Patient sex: F
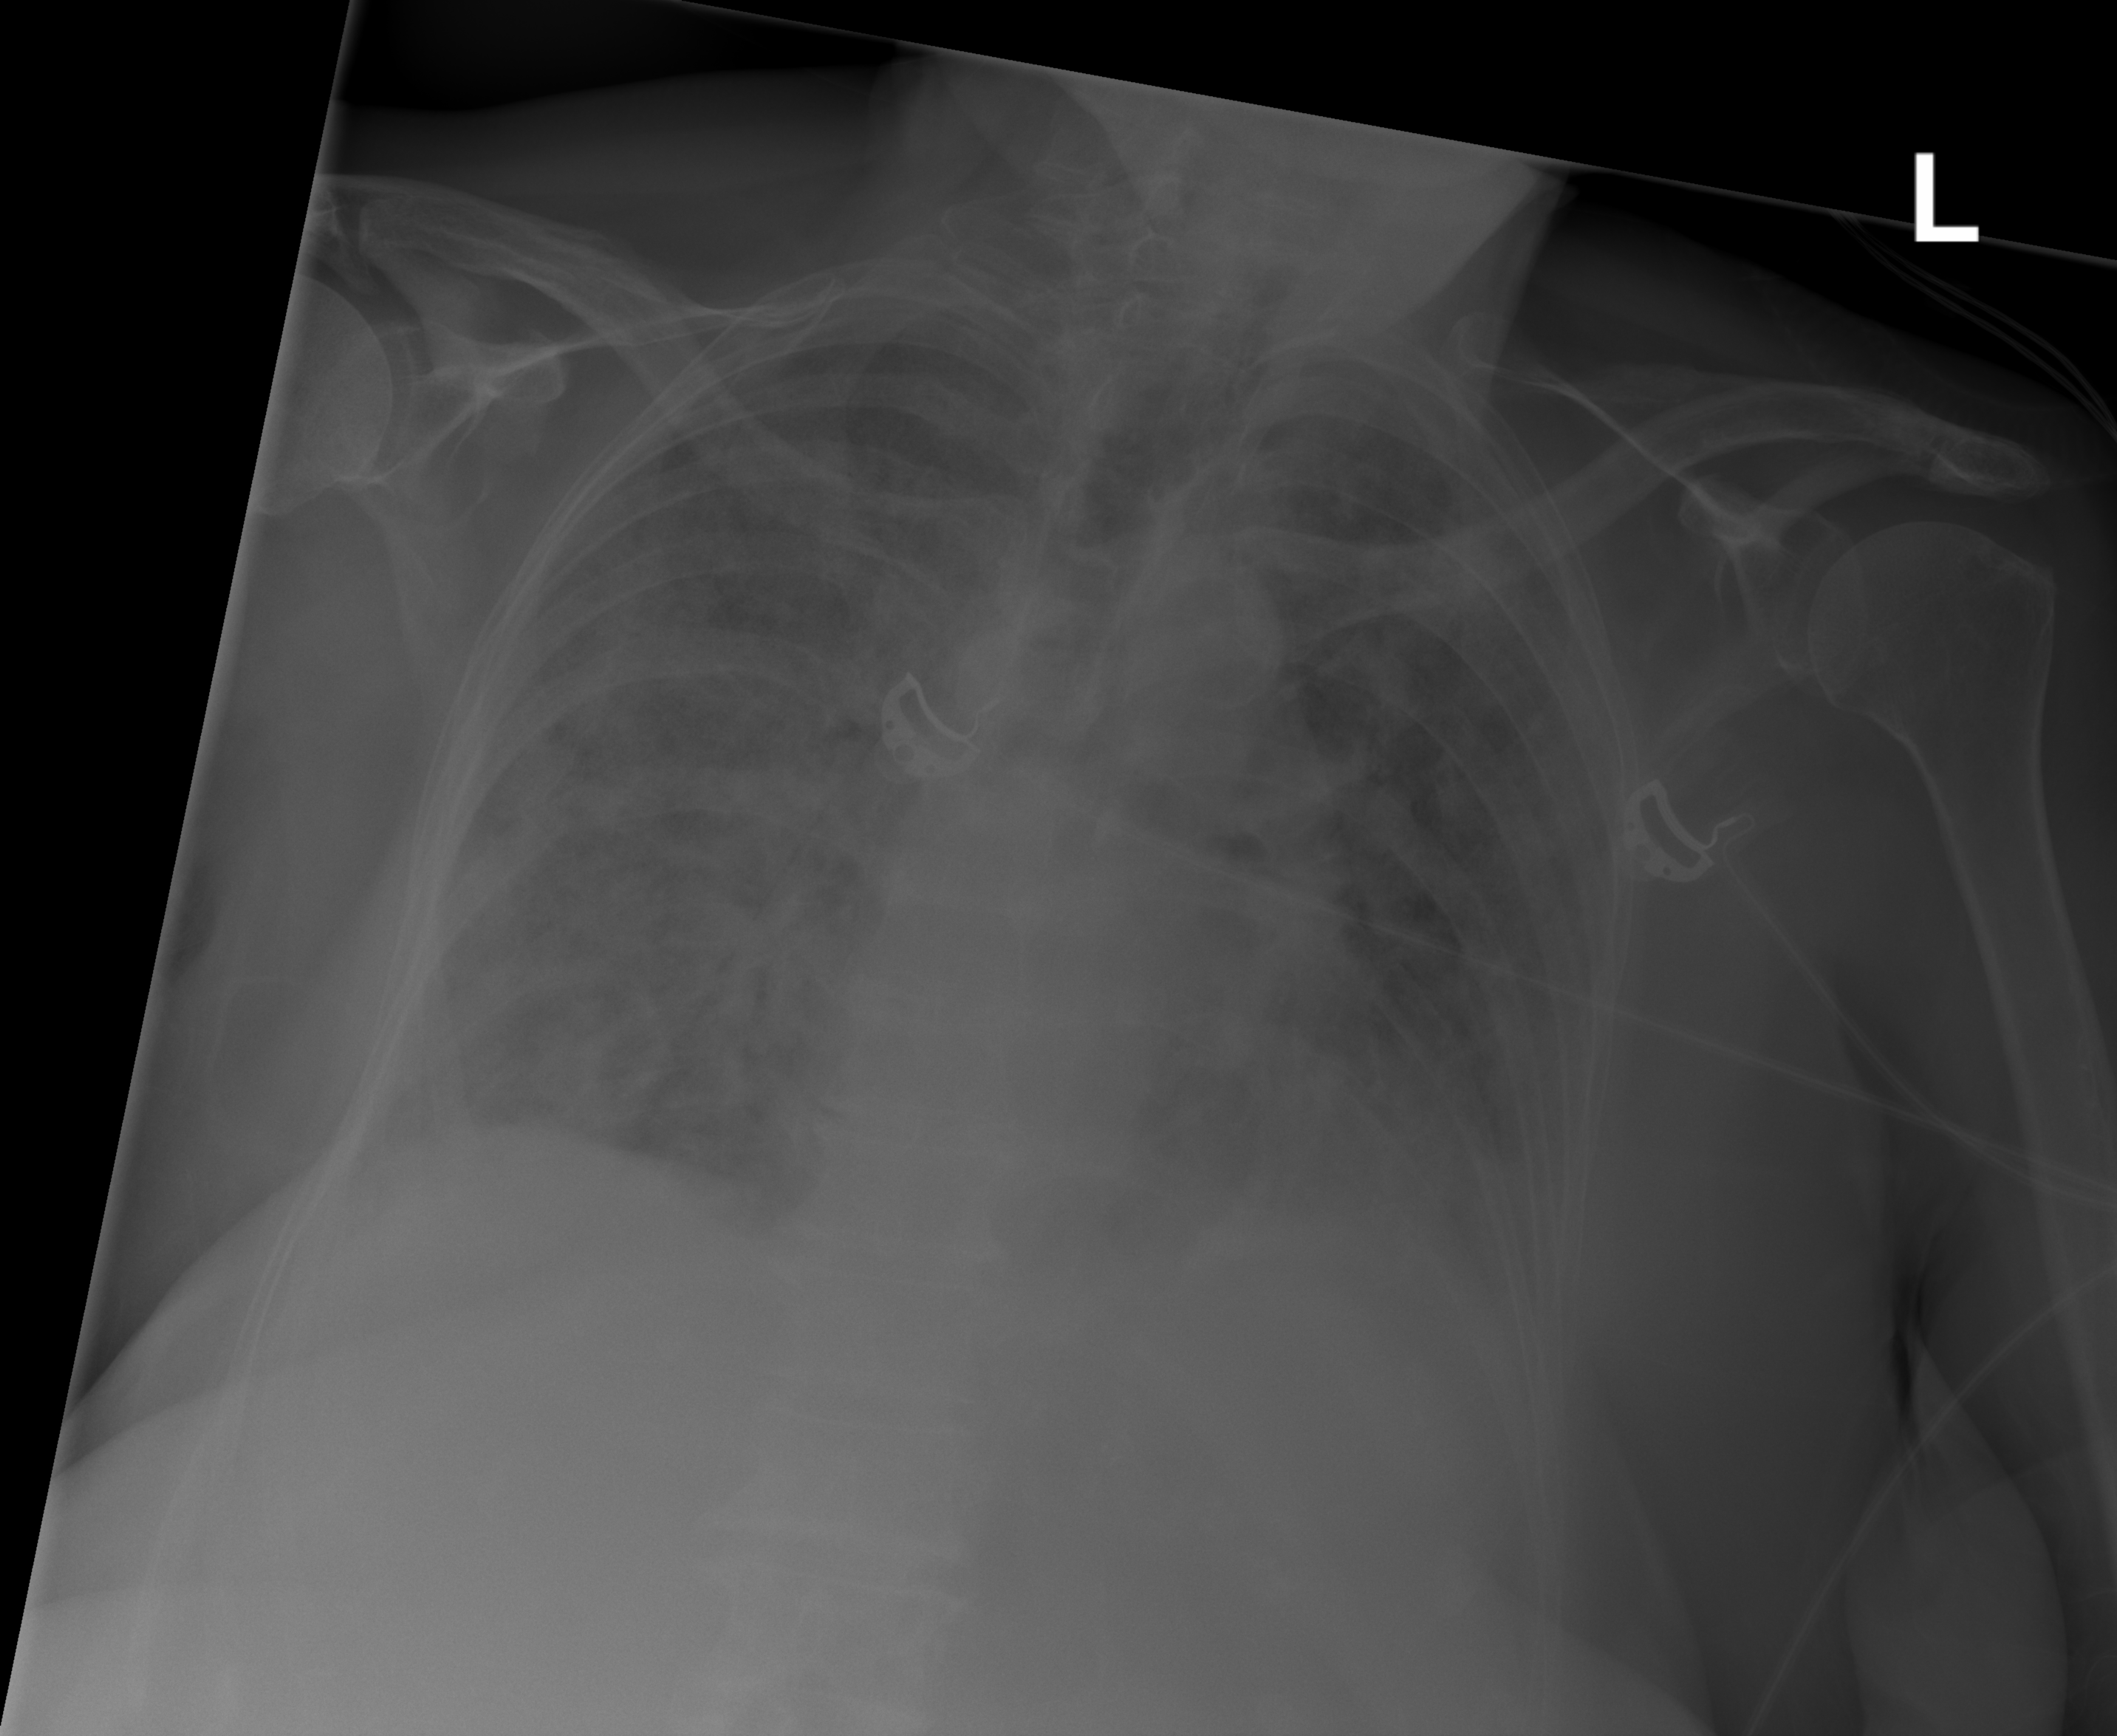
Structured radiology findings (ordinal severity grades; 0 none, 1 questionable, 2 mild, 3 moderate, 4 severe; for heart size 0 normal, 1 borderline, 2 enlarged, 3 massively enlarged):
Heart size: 2
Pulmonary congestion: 2
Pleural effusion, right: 2
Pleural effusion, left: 2
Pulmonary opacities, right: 3
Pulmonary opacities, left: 3
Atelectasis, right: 3
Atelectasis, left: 3